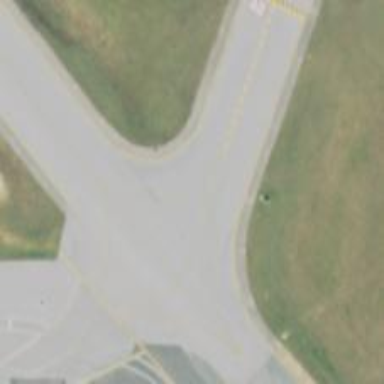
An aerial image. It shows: View of taxiway at the airport.